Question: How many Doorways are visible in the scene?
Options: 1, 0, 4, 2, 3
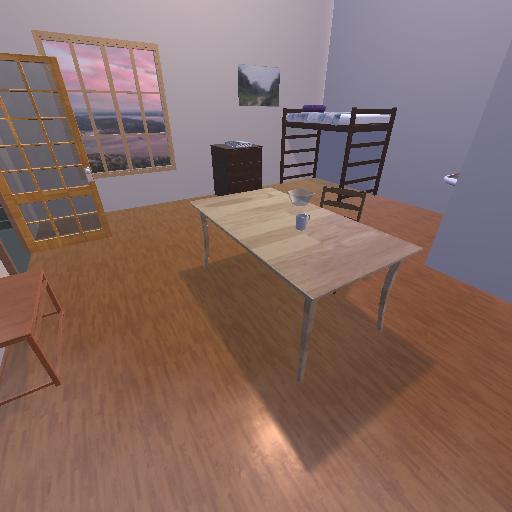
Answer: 1